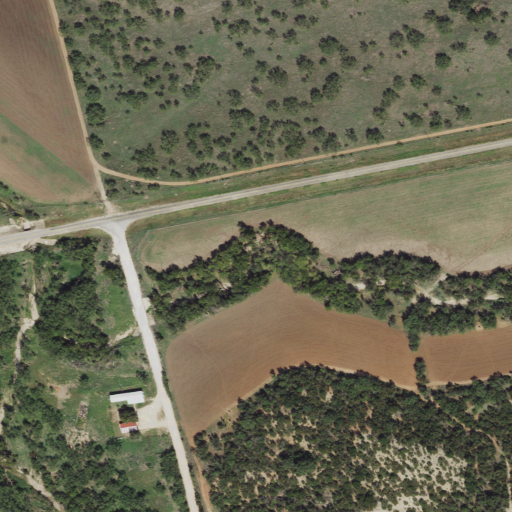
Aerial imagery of valley in Texas named Oaties Hollow containing shrub, cultivated crops, evergreen forest, open development, and medium intensity development